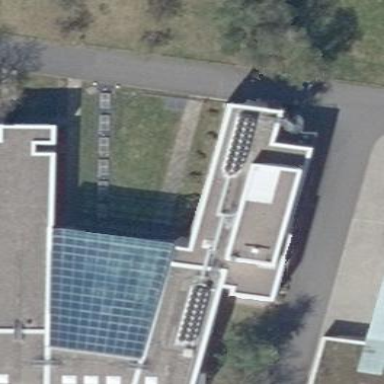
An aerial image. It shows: Part of building.